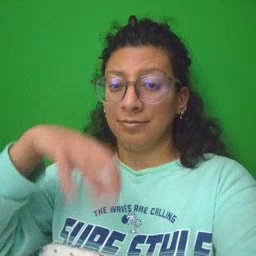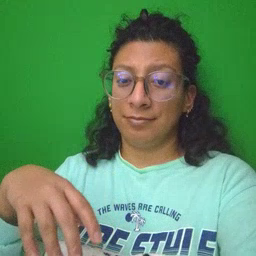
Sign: rain